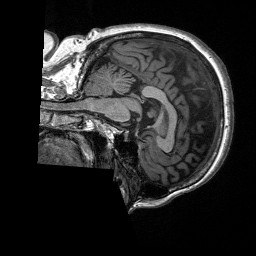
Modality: T1w
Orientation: sagittal
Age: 59
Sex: female
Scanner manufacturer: siemens
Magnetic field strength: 3 T
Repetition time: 2.4 s
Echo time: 0.00226 s